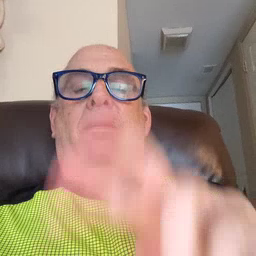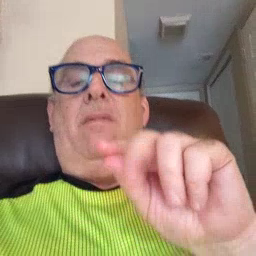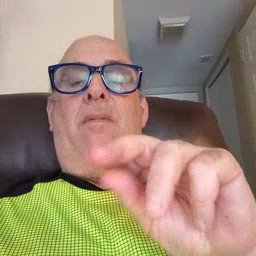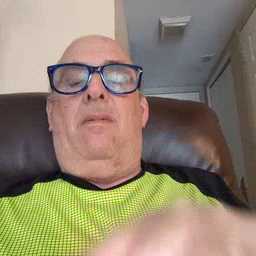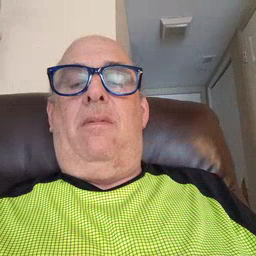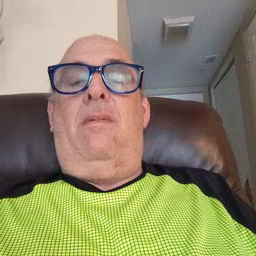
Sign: no